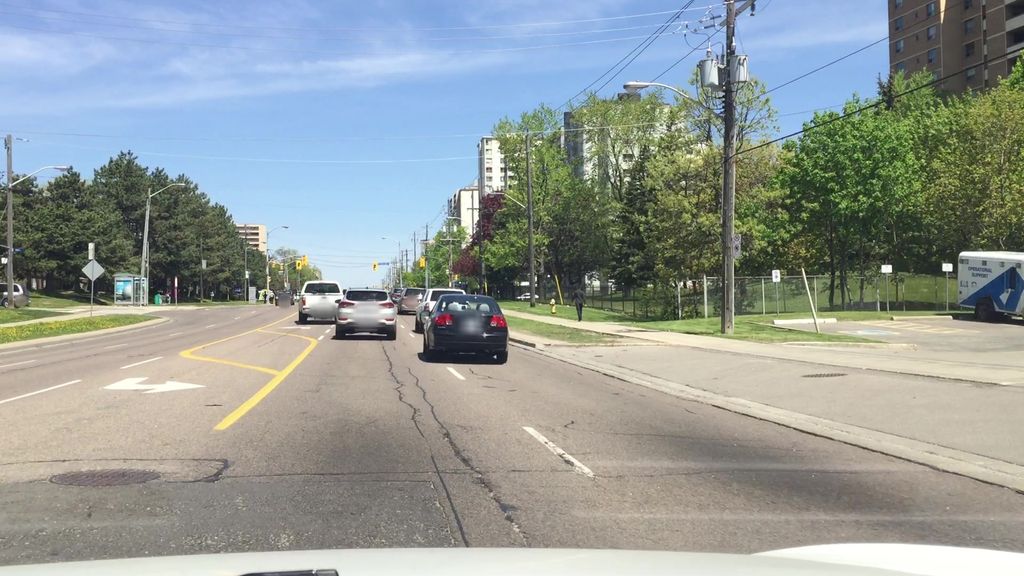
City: toronto